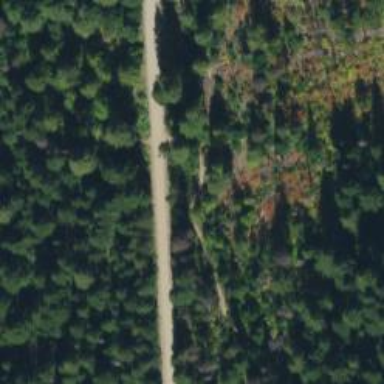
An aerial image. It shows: Unclassified road leading to backcountry Nordic skiing trail.